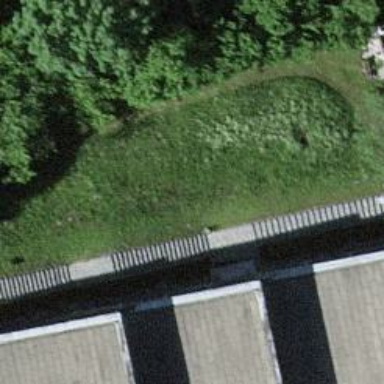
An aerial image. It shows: Set of steps on the road.